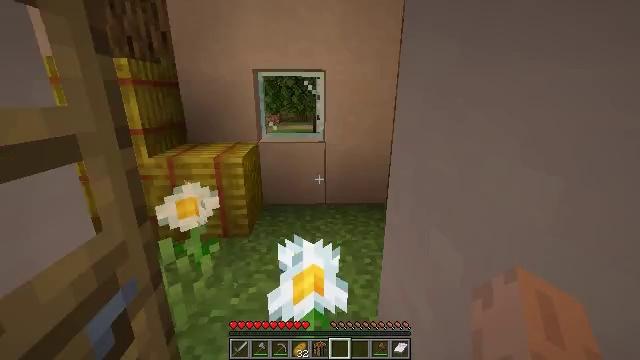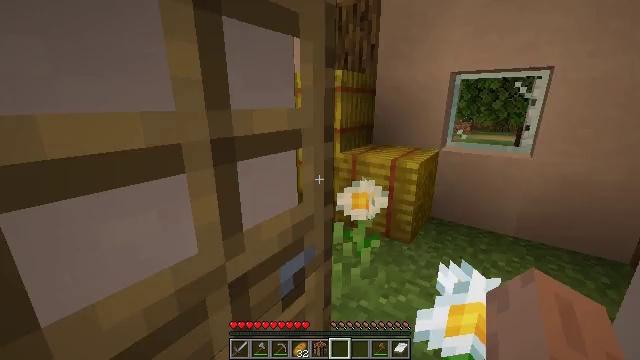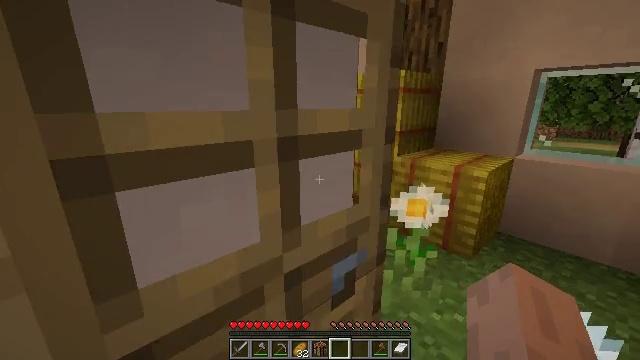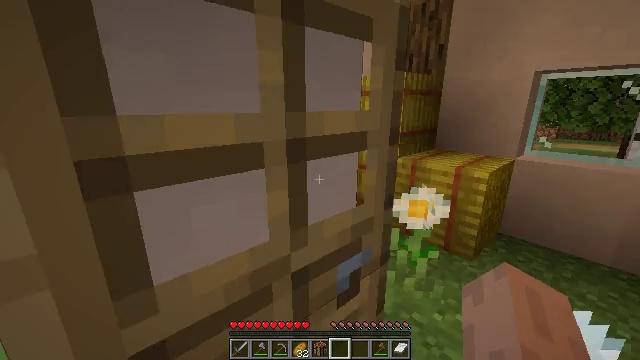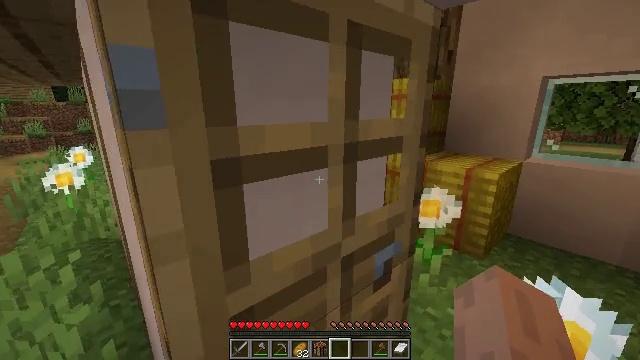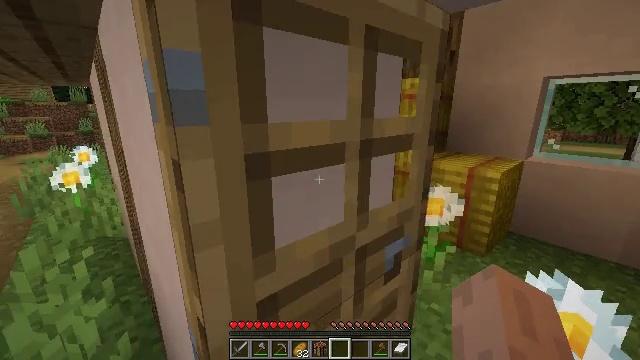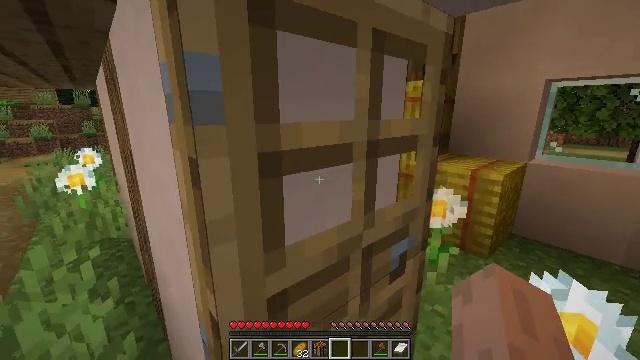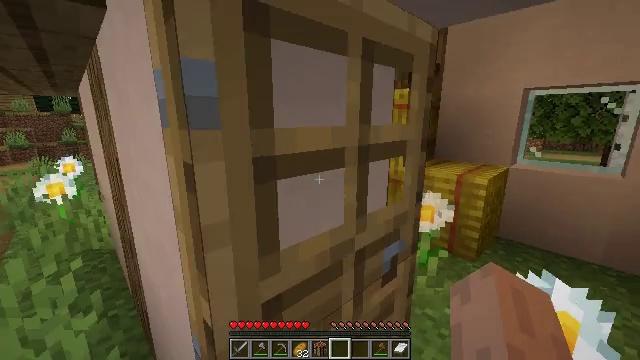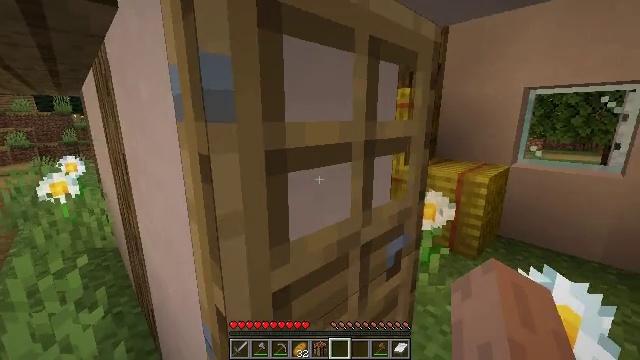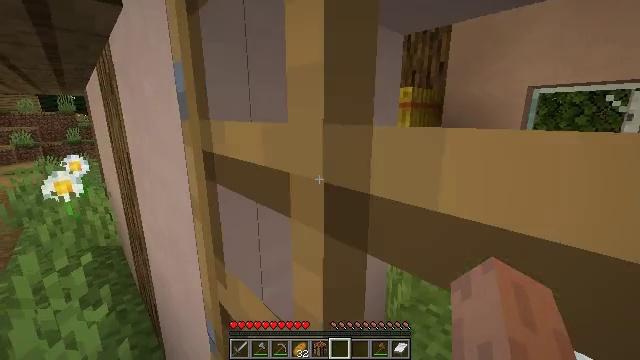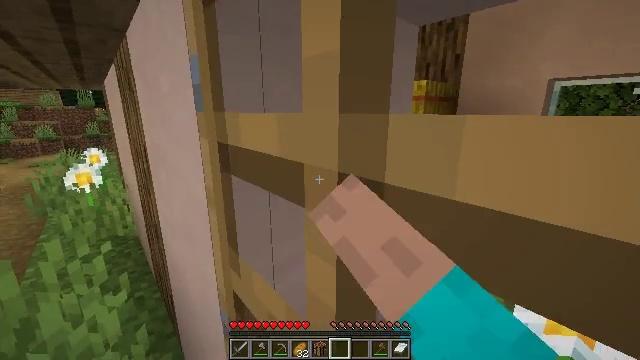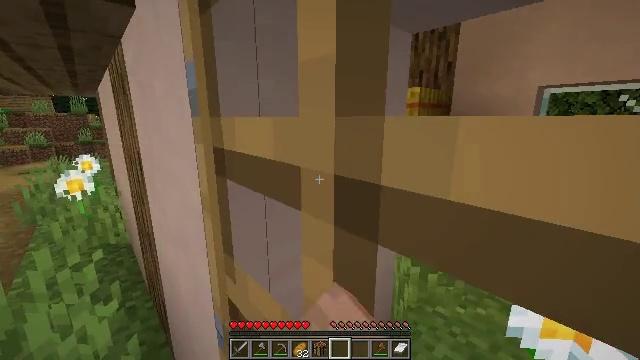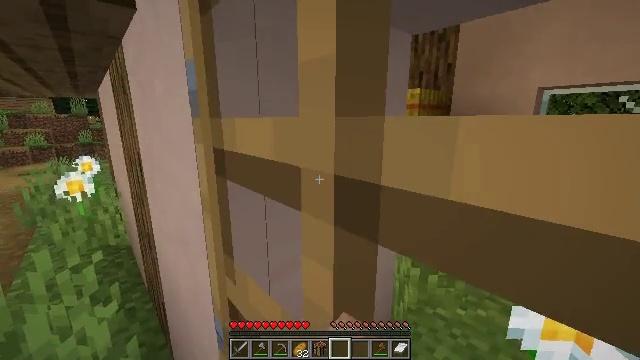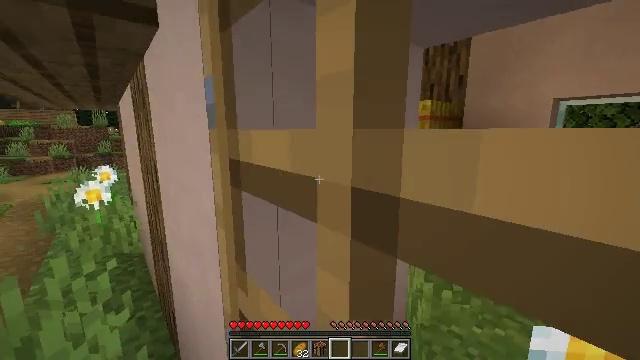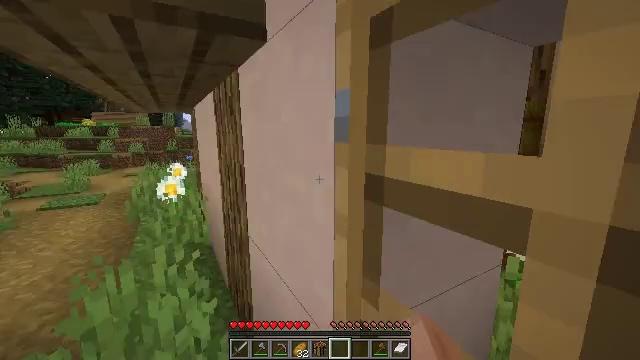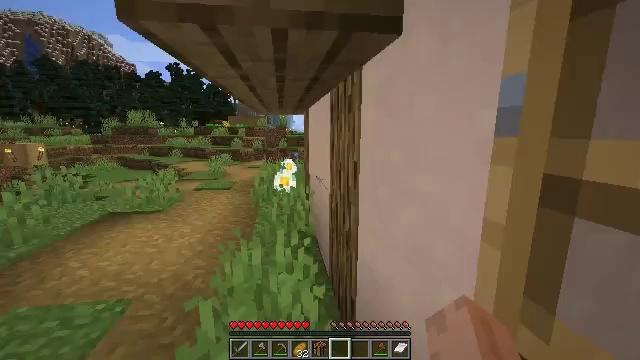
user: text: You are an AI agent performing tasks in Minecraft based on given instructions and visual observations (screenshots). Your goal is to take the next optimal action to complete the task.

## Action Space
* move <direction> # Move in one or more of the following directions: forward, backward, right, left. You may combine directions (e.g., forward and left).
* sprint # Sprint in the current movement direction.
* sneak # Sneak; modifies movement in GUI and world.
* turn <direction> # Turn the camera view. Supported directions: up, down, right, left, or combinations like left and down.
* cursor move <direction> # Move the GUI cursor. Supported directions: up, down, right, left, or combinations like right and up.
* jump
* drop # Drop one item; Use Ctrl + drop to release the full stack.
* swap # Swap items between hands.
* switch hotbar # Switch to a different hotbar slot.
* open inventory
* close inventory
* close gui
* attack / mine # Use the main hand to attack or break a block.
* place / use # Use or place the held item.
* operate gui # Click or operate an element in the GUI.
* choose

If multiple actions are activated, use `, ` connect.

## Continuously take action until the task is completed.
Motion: motion action
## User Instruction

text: Reclaim the grass path segment.
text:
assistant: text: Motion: move right, turn left
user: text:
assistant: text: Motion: move back, turn left
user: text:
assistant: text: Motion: move back
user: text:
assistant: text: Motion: move back
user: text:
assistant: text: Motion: no_op
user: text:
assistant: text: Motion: no_op
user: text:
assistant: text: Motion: turn right and up
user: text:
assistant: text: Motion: no_op
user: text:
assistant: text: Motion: use / place
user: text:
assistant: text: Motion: turn left and down, use / place
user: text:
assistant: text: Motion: turn right and up, use / place
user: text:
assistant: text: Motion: no_op
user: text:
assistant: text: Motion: move left, turn left and up
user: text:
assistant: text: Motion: move left, turn left
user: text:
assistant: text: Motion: move left, turn left
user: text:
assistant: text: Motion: move left, turn left
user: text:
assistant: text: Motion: move forward and move left, turn left and up
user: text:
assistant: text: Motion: move forward and move left
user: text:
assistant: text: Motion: move forward, turn left
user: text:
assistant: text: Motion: move forward, turn left and down
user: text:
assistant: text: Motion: move forward
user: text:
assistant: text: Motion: move forward, sprint
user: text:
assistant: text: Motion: move forward, sprint
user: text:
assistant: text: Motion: move forward, sprint
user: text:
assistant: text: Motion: move forward, sprint, turn left
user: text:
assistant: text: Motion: move forward, sprint, turn up
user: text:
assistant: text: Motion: move forward
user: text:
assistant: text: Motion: move forward, jump
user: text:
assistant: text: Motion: move forward, jump
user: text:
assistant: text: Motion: move forward, jump